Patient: sex M, age 76
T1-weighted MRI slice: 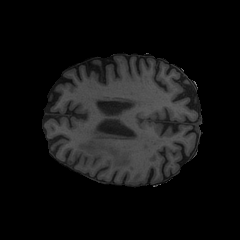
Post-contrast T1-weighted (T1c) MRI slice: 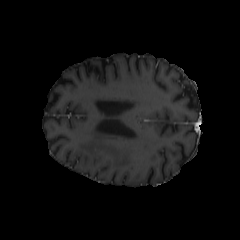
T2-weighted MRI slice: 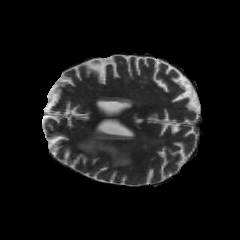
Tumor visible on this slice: yes
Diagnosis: Glioblastoma, IDH-wildtype
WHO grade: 4